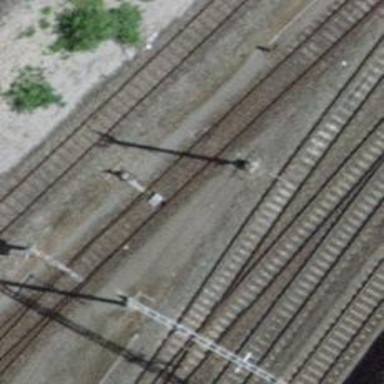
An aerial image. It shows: Railway switch.